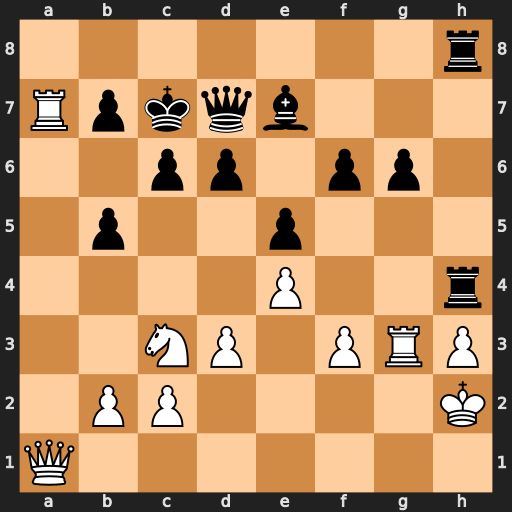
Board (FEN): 7r/Rpkqb3/2pp1pp1/1p2p3/4P2r/2NP1PRP/1PP4K/Q7
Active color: w
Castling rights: -
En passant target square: -
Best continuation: Qa5+ Kc8 Ra8#